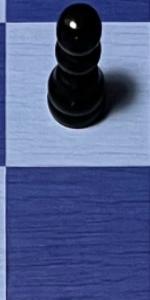
Label: Empty